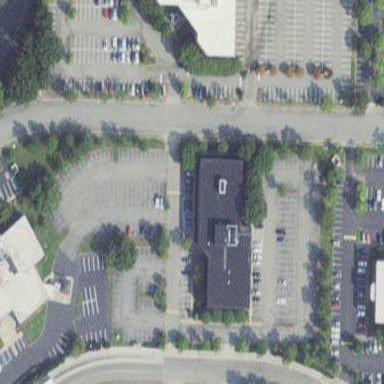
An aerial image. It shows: Parking area with surface.